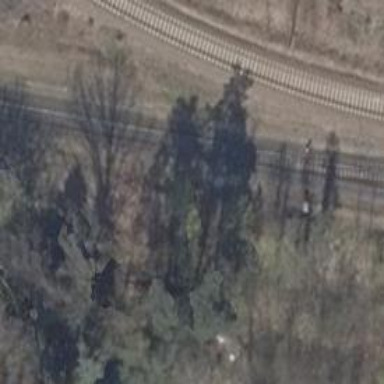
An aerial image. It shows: Railway switch.